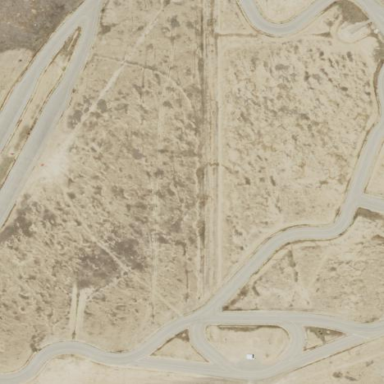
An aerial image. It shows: Raceway for motor sports.